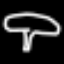
Label: mushroom